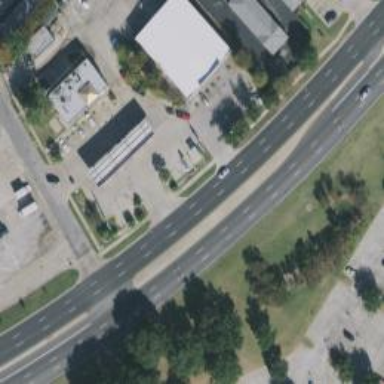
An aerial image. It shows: Primary highway with separate sidewalk.